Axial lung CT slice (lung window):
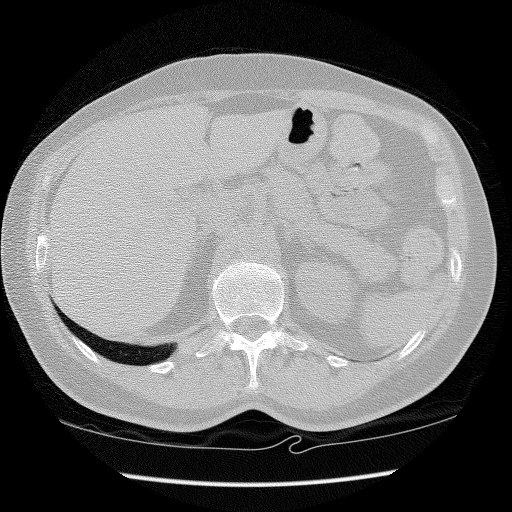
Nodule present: no